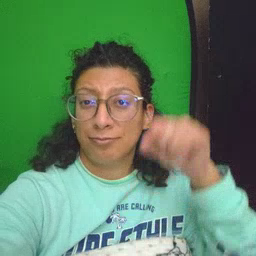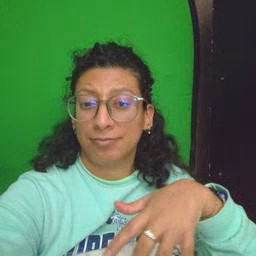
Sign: drop